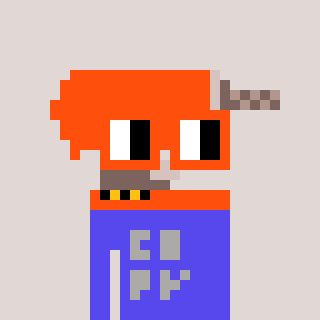
a pixel art character with square orange glasses, a drill-shaped head and a computerblue-colored body on a warm background